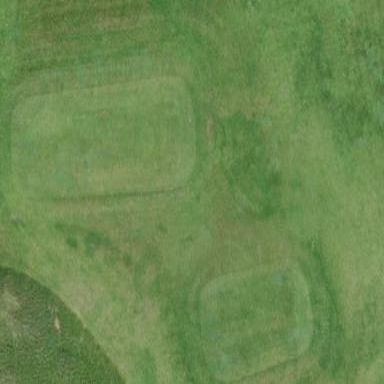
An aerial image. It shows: Golf tee on grassy land.